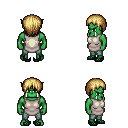
a pixel art fantasy rpg character, male body template, orc, green skin, white tunic, teal pants, blonde plain hairstyle, ghillies, four views (front, back, left, right), 2x2 character sprite sheet, small pixel art, hard edges, no anti-aliasing